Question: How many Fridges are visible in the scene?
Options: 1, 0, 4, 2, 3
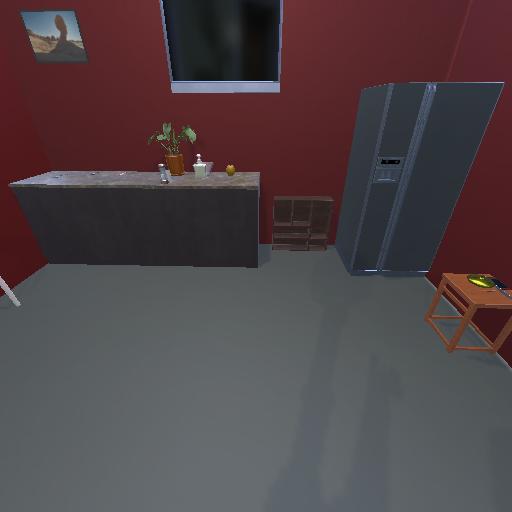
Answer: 1